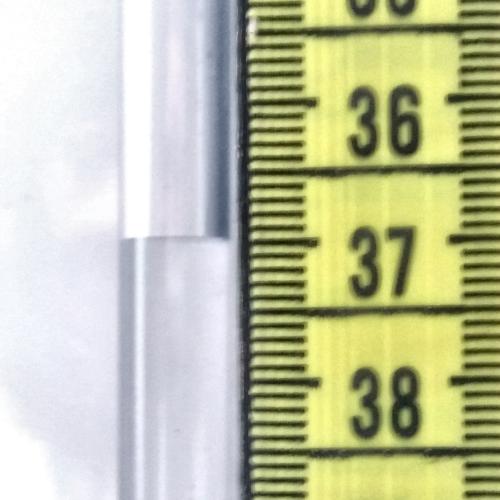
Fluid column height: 37.0 cm